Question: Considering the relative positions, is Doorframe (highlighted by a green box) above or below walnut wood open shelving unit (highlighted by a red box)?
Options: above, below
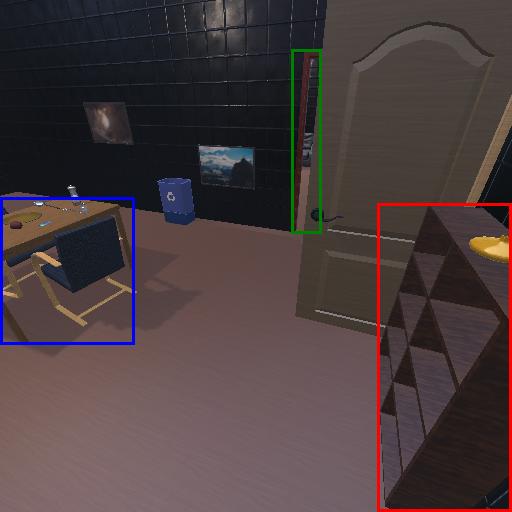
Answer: above